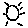
Label: sun